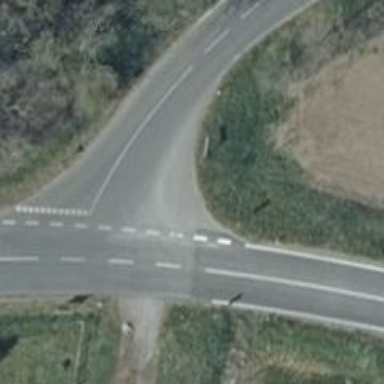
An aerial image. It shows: Tertiary road with asphalt surface.